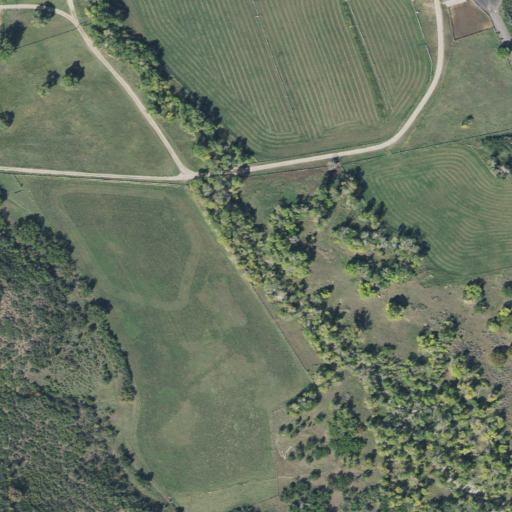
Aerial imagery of valley in Utah named Main Canyon containing pasture, shrub, deciduous forest, open development, cultivated crops, woody wetlands, medium intensity development, and evergreen forest